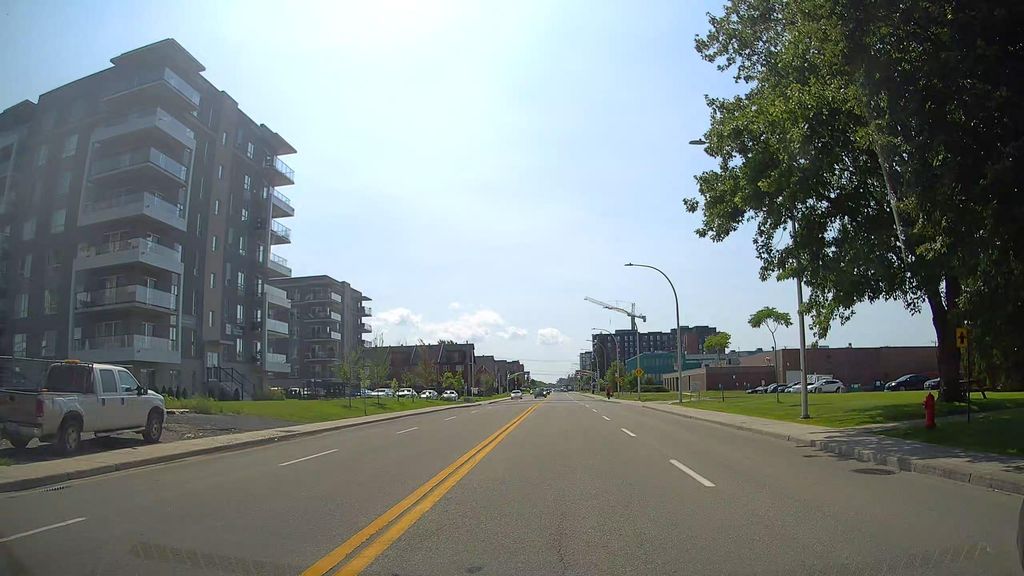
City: montreal